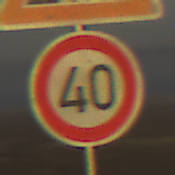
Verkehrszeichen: Geschwindigkeit40
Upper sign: Ufer
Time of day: SunriseSunset
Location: Outdoor (Nature)
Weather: PartlyCloudy
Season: Summer
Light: Natural